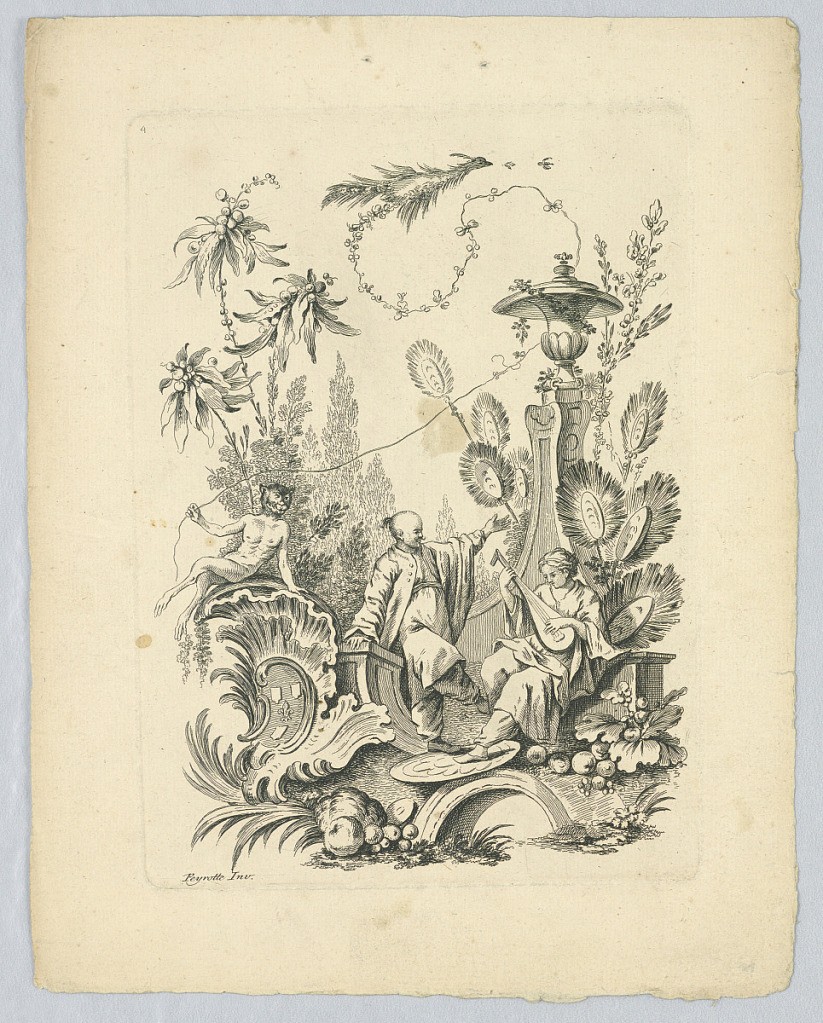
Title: Rocaille Setting in Landscape with Classical and Chinoiserie Elements
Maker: Alexis Peyrotte, French, 1699–1769
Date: ca. 1740
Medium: Engraving on paper
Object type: Print
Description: Rocaille Setting in Landscape with Classical and Chinoiserie Elements